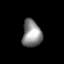
Tissue: lung
Cell type: Epithelial cells
Senescence score: 0.5883
Nuclear area (px): 514
Mean DAPI intensity: 137.125